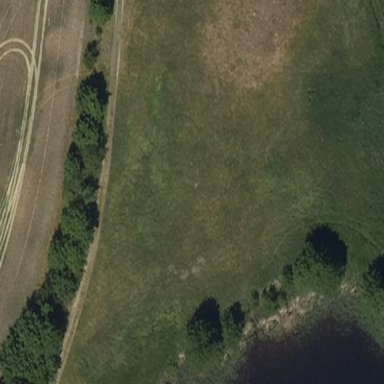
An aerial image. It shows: Beautiful meadow.